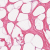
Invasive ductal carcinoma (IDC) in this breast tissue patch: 0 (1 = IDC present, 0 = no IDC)